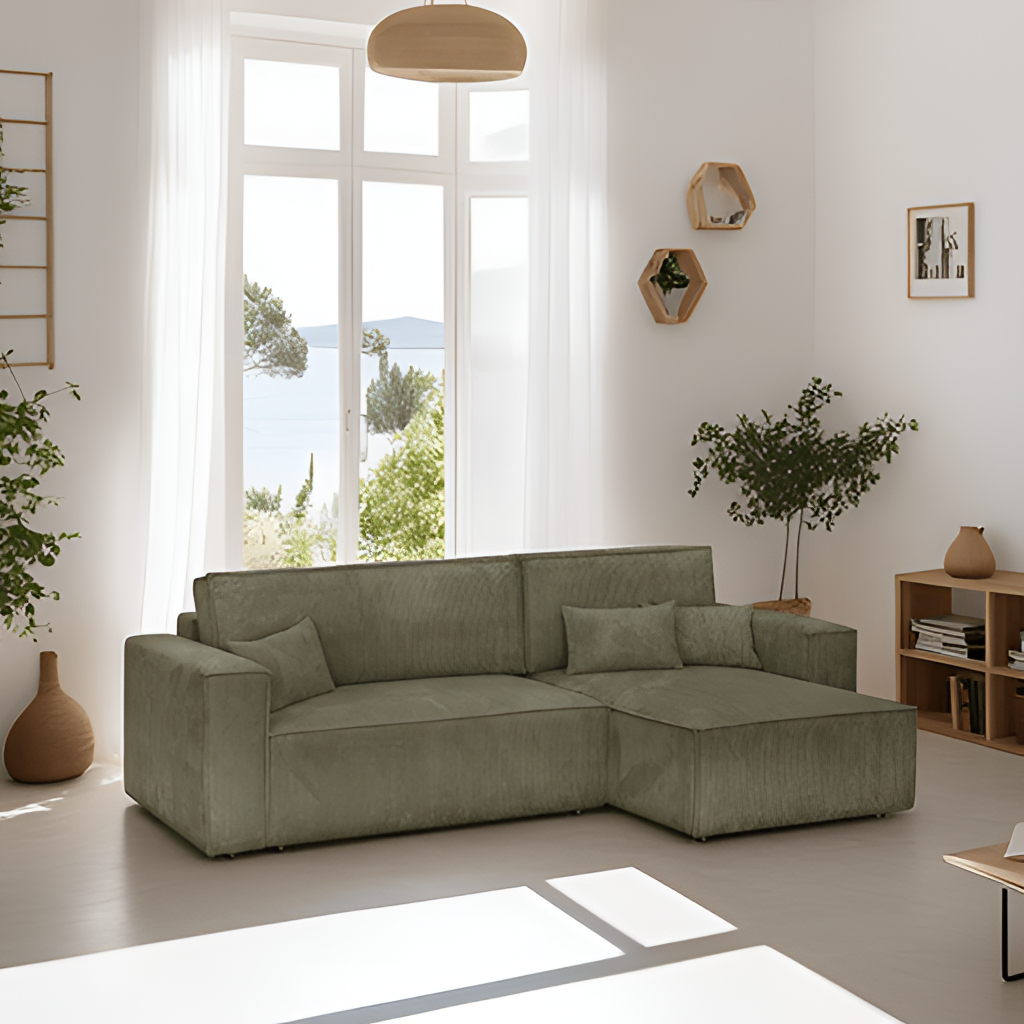
living room, corduroy sectional sofa, wood flooring, with plank pattern, modern, white paint wallpaper, with solid pattern